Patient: sex F, age 67
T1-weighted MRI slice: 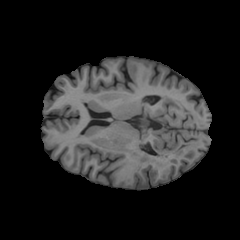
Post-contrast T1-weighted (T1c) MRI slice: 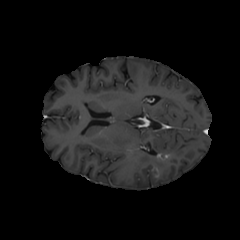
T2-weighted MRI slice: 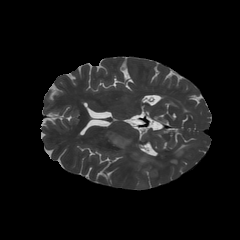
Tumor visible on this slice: yes
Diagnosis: Glioblastoma, IDH-wildtype
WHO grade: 4